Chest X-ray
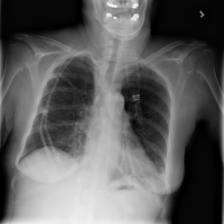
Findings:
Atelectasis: positive
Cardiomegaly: negative
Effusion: negative
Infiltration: negative
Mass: negative
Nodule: negative
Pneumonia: negative
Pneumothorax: negative
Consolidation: negative
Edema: negative
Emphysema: negative
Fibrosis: negative
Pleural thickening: negative
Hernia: negative